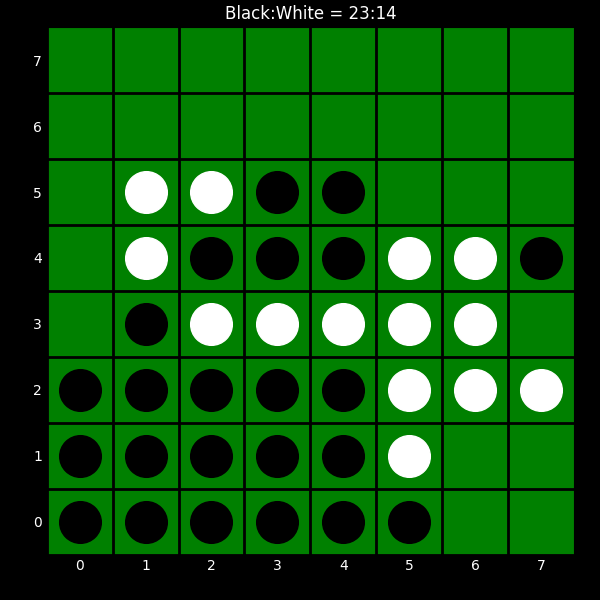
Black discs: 23
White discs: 14